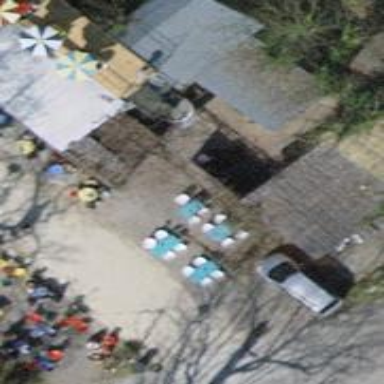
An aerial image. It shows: Restaurant.